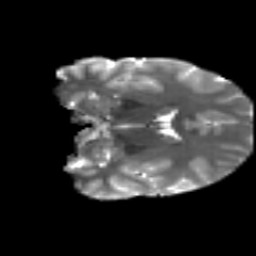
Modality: T2w
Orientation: coronal
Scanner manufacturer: siemens
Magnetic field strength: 3 T
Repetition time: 4.16 s
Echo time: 0.0806 s